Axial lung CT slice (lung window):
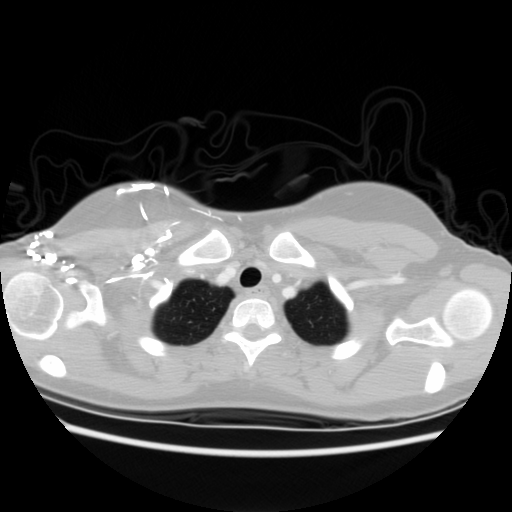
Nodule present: no